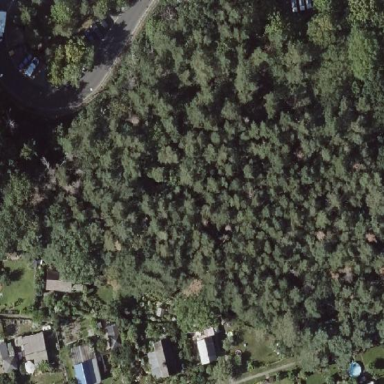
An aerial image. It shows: Evergreen needle-leaved woodland.